Question: I had implemented background subtraction using Grabcut algorithm. But I had some unwanted white spaces in cropped image from source image. How to remove white spaces of cropped image.?
Steps:
1. Reading video from Camera and read a image. My input image:
2. Applying Grabcut algorithm. cv::grabCut(image, result, rectangle1, bgModel,fgModel, 1,cv::GC_INIT_WITH_RECT); cv::compare(result,cv::GC_PR_FGD,result,cv::CMP_EQ);
3. Cropped foreground image from source. cv::Mat foreground(image.size(),CV_8UC3,cv::Scalar(255,255,255)); image.copyTo(foreground,result);
4. My output image:

How to remove whites spaces in face area from image?
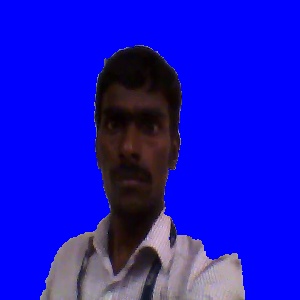
Answer: I can think of the three solutions. Each of these should be applied to your result extracted area (i.e. the area derived after using Grabcut algorithm):
## Solution 1
For each pixel lying on the border of your extracted area:
1. Take close neighbourhood of this pixel that also belongs to the boundary of your extracted object.
2. Fit a straight line A to the pixels belonging to this neighbourhood (openCV has a function that does it: fitline())
3. Calculate a line B that is perpendicular to the fitted line.
4. Remove/colour pixels that lie on the line B and belong to your area extracted with the Grabcut algorithm.
If in your application user may apply this operation manually, e.g. by clicking the image and choosing some option, then the algorithm given above solves the problem at this stage- user can perform this as many times as needed, removing some fixed, hard-coded number of pixels along the each time the operation is performed or providing the number of pixels that should be removed each time the operation is invoked.
If it is to be performed , another problem is determining how many pixels along the should be removed. The solution to this problem depends on how similar the images you are going to process are and whether the background is uniform or may significantly vary in colour gradient. You can e.g. compare values of the pixels lying on the border against the mean pixel value of the background (or a part of the background, if the background is not of uniform colour) - if they are (and you have to figure out, what is for your particular application), the pixel is removed.
## Solution 2
Iterate through the boundary pixels and compare their values against the background pixel value (details in ). If the value of the pixel is (see: ) to the background value, remove the pixel.
## Solution 3
Every time user applies this operation, border pixels are just removed without cheking their values. The depth of this operation (i.e. the number of pixels being close to the edge being removed) may be either hard-coded or specified by the user. You can think of it as a kind of .
---
may yield more accurate results, especially in case user is supposed to perform this operation manually, while is much easier to implement and has less computational complexity.
is the simplest, but also the most inaccurate, since every time the operation is performed, the whole picture gets cropped, and not only the part that actually needs cropping. In many cases this may be hardly visible at all though, so it might also be worth trying. Also, this solution is suitable only if the user is to perform this operation manually (since the algorithm won't be able to determine how many pixels should be removed).